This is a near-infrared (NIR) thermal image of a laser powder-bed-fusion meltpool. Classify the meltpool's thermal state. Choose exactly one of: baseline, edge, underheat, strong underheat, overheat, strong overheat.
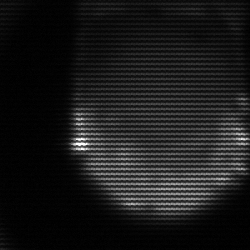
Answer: edge